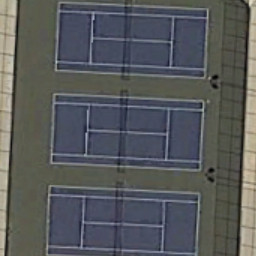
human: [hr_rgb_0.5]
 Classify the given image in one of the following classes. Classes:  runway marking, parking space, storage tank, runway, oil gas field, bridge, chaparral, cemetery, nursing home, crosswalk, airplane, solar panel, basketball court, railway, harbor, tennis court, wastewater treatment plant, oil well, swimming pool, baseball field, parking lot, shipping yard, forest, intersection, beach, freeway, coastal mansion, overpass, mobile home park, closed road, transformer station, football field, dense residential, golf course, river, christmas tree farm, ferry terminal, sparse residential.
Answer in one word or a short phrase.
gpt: tennis court